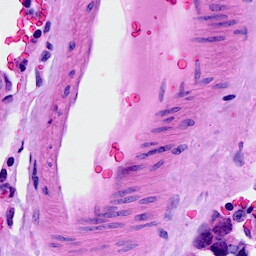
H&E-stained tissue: Breast